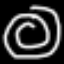
Label: donut